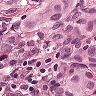
Metastatic tissue present: yes